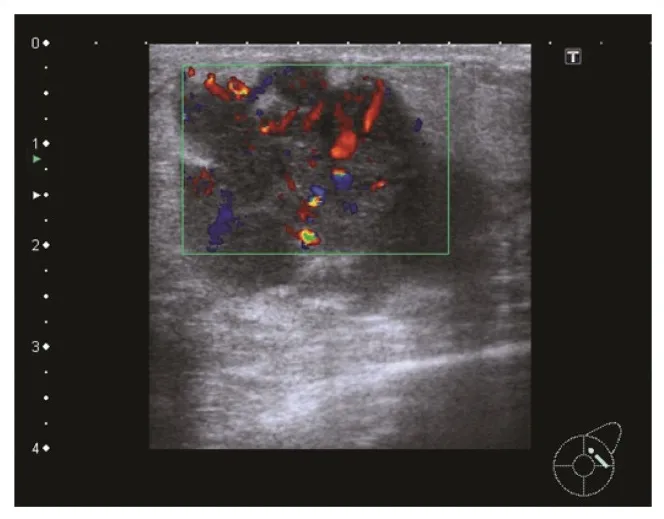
Ultrasound image of the hypoechoic mass in the left breast demonstrating posterior enhancement and increased vascularity.
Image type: radiology (ultrasound)